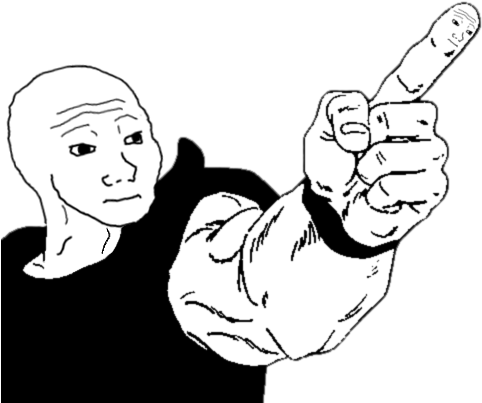
Label: 5_Stronkjak